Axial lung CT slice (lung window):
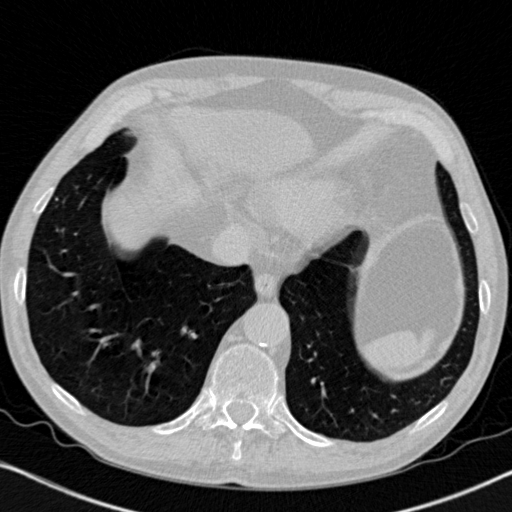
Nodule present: no